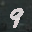
Label: 9